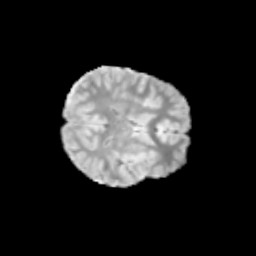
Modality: T2w
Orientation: axial
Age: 10
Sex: female
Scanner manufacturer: siemens
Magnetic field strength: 3 T
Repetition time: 3.8 s
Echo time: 0.07 s